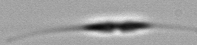
Label: Cylindrotheca